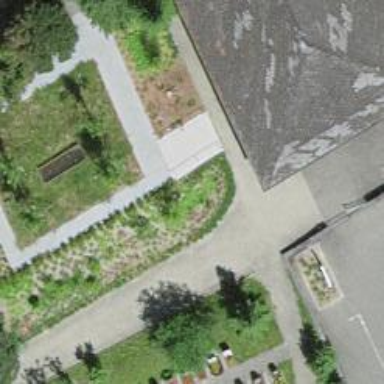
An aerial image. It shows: Path.